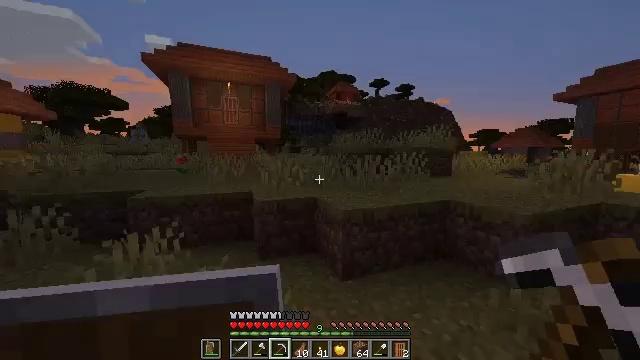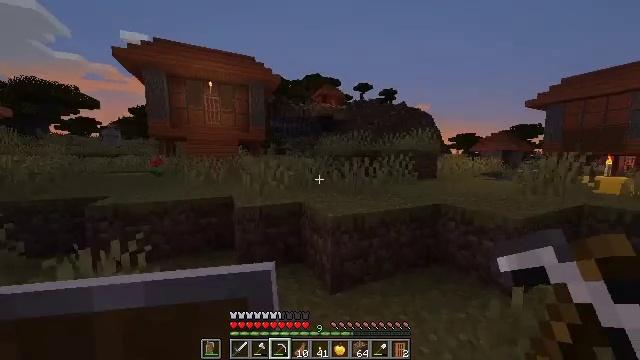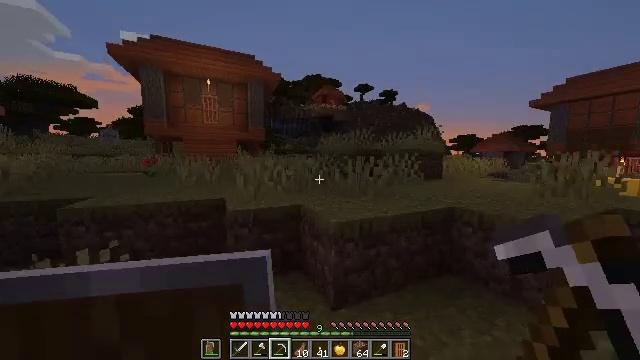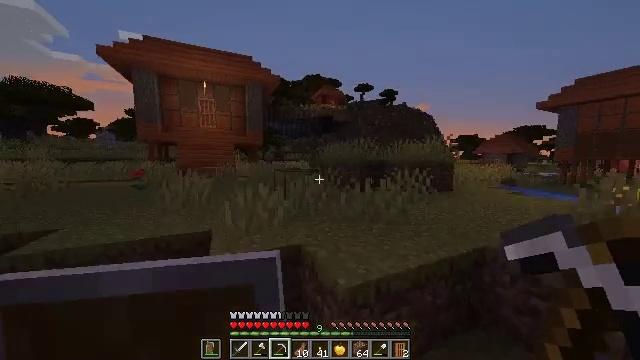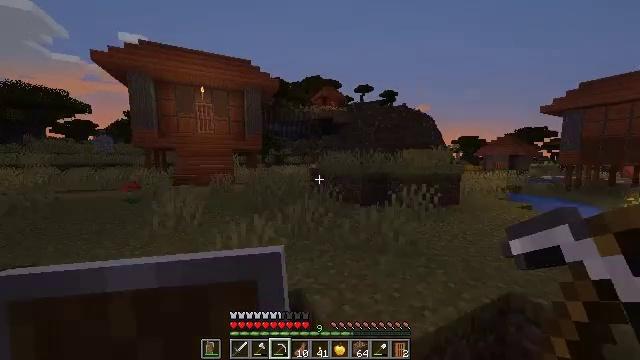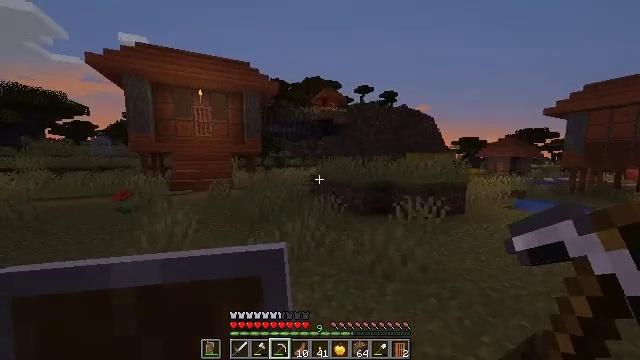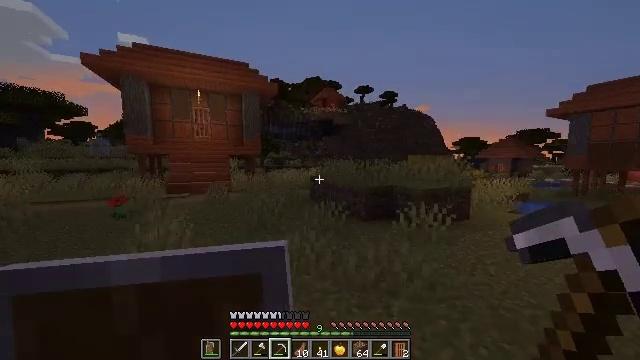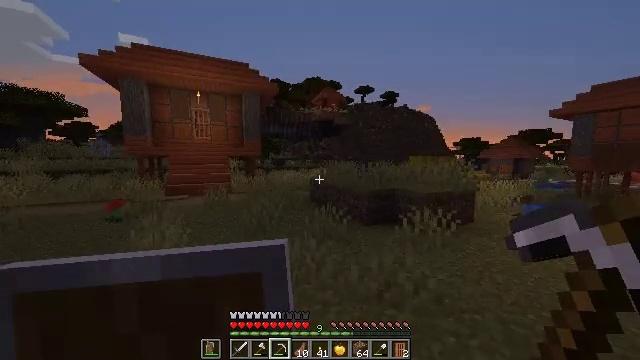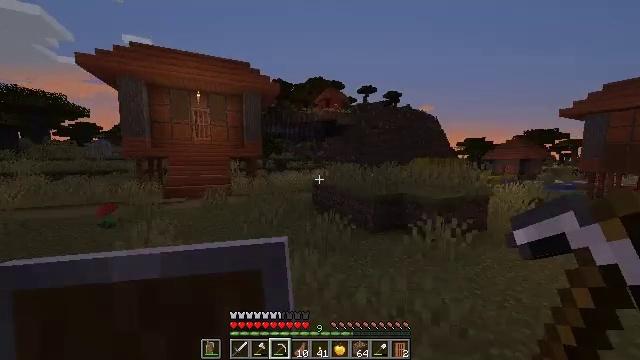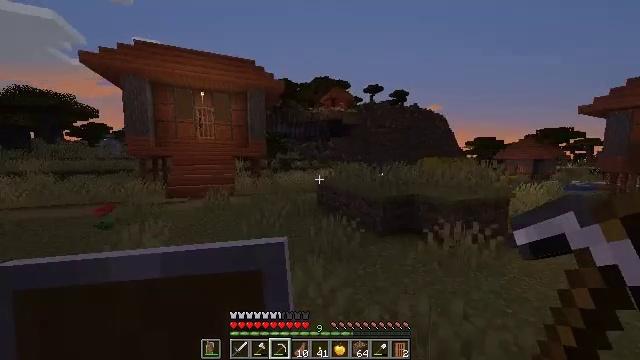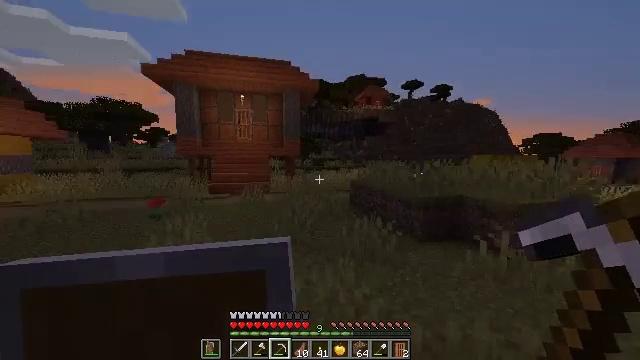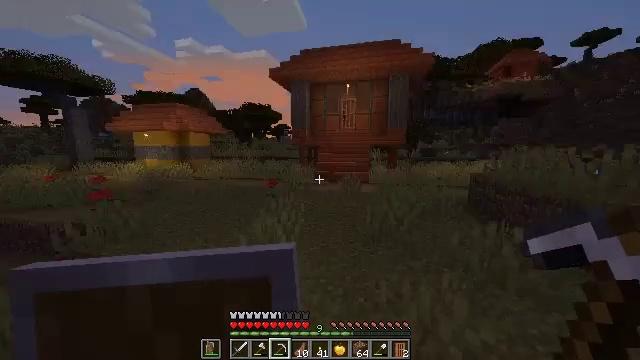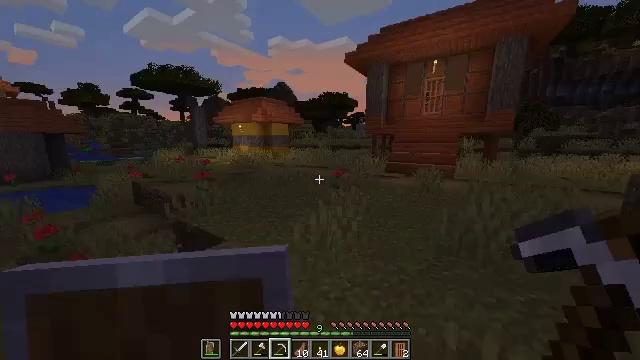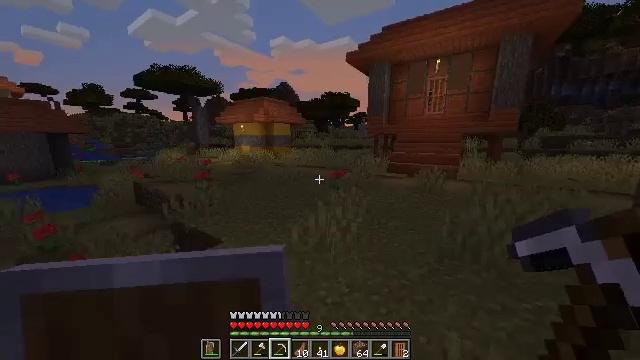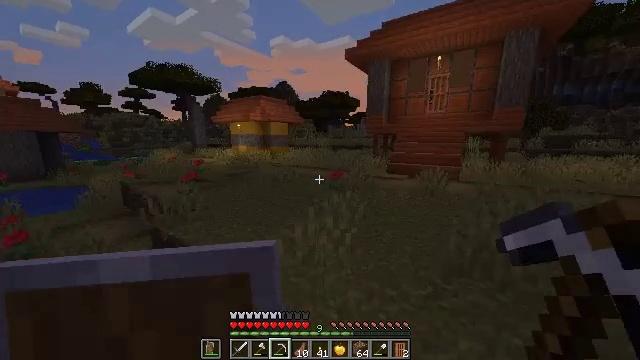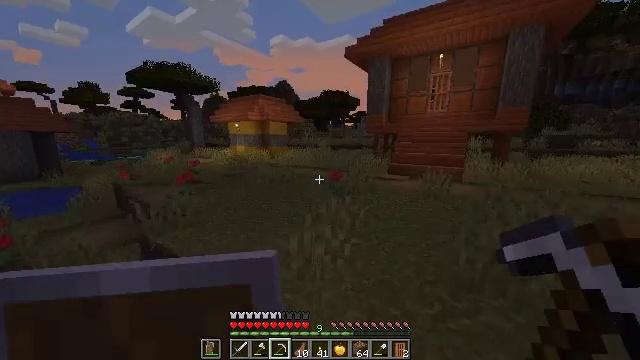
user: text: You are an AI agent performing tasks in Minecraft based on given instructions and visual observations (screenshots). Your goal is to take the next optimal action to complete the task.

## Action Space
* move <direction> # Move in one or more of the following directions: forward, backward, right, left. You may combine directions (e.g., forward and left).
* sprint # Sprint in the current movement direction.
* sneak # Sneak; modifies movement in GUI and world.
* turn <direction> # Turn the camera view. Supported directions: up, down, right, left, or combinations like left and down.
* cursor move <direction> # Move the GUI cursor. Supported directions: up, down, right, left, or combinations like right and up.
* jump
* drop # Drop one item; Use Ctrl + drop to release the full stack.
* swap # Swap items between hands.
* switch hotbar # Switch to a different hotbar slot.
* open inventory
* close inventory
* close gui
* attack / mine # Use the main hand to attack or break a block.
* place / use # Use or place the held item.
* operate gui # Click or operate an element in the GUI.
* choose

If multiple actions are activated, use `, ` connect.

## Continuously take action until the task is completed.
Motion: motion action
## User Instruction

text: Mine the orange bed.
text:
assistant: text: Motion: move forward, turn right
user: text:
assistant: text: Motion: move forward
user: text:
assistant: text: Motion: move forward, jump
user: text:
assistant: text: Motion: move forward, jump
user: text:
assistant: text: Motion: move forward, jump
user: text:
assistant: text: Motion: move forward, jump
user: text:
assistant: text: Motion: move forward, jump
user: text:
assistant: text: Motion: move forward, jump
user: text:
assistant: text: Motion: move forward, turn left, jump
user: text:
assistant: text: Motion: move forward, turn left, jump
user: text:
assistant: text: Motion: move forward, turn left and down, jump
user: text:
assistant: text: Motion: move forward, turn left and down
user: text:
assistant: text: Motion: move forward
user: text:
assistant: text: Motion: move forward
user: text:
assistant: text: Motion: move forward
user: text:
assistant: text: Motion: move forward, jump
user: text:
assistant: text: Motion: move forward, jump
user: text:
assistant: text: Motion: move forward, jump
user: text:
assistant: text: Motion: move forward, turn right, jump
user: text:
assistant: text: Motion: move forward, turn right and up, jump
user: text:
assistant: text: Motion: move forward, turn right and up, jump
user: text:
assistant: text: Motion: move forward, jump
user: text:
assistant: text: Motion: move forward, turn right
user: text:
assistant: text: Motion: move forward
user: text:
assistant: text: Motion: move forward
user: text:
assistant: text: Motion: move forward
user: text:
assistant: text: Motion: move forward
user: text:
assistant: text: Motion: move forward, turn right
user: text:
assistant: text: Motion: move forward, turn right and up
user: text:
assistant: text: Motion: move forward, turn right, jump